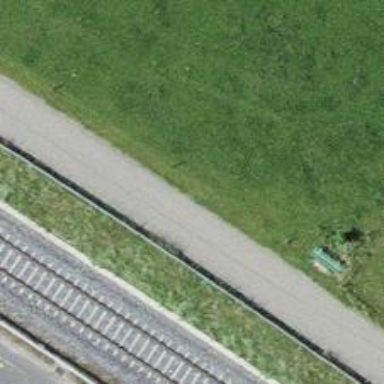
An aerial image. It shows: Bench for seating.